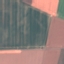
Land use / land cover: AnnualCrop